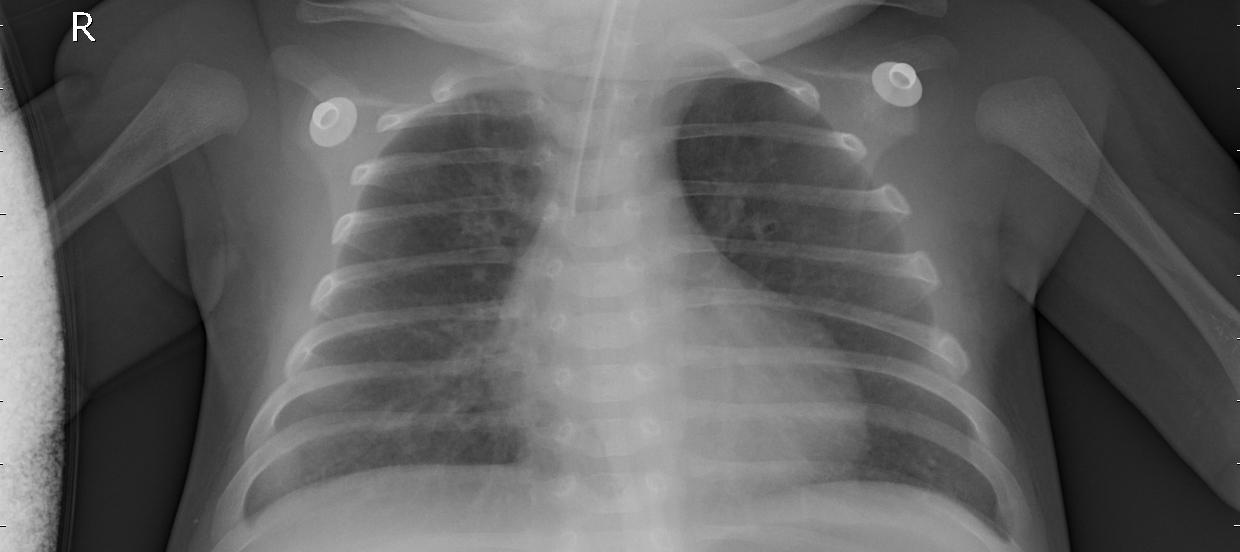
Diagnosis: PNEUMONIA